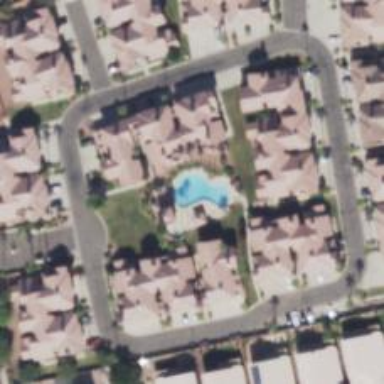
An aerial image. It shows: Swimming pool located in leisure land.